Question: Is it possible to set up GL_PROJECTION in OpenGL to compensate screen rotations?
I think there is a lot of applications to that, in augmented reality or stereoscopic views, for instance.
Particularly, I would like to make a "fake" change of perspective when the mobile device is tilted.
This effect is shown in the image
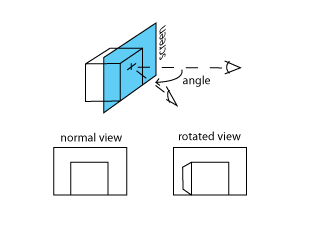
Answer: Actually your particular case requires adjustment of both the projection and the modelview. The modelview is responsible for setting the point of origin. By having an angled view the vantage point shifts. However also the lens get shifted (literaly, it's just like a shift lens on a real camera), that requires a shift term.
Now your sketch is a bit unclear on what actually is desired. What I can clearly say is, that it's not rotated, but shifted. Suggestion: Download Blender, set up a simple scene and tinker with the "Shift" parameters of the camera object; as you'll see you will have to apply a combination of lens shift and camera shift.
But generally speaking: Yes, adjustment of the projection matrix is required in some situations.